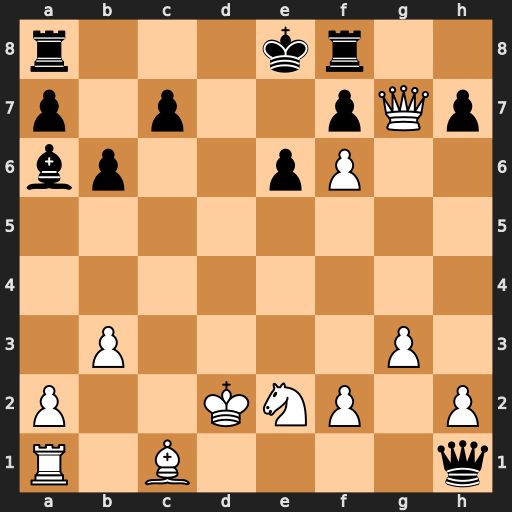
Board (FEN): r3kr2/p1p2pQp/bp2pP2/8/8/1P4P1/P2KNP1P/R1B4q
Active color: w
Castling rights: q
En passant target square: -
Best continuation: Qxf8+ Kxf8 Ba3+ Ke8 Rxh1